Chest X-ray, PA view. Patient: 32 years old, sex M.
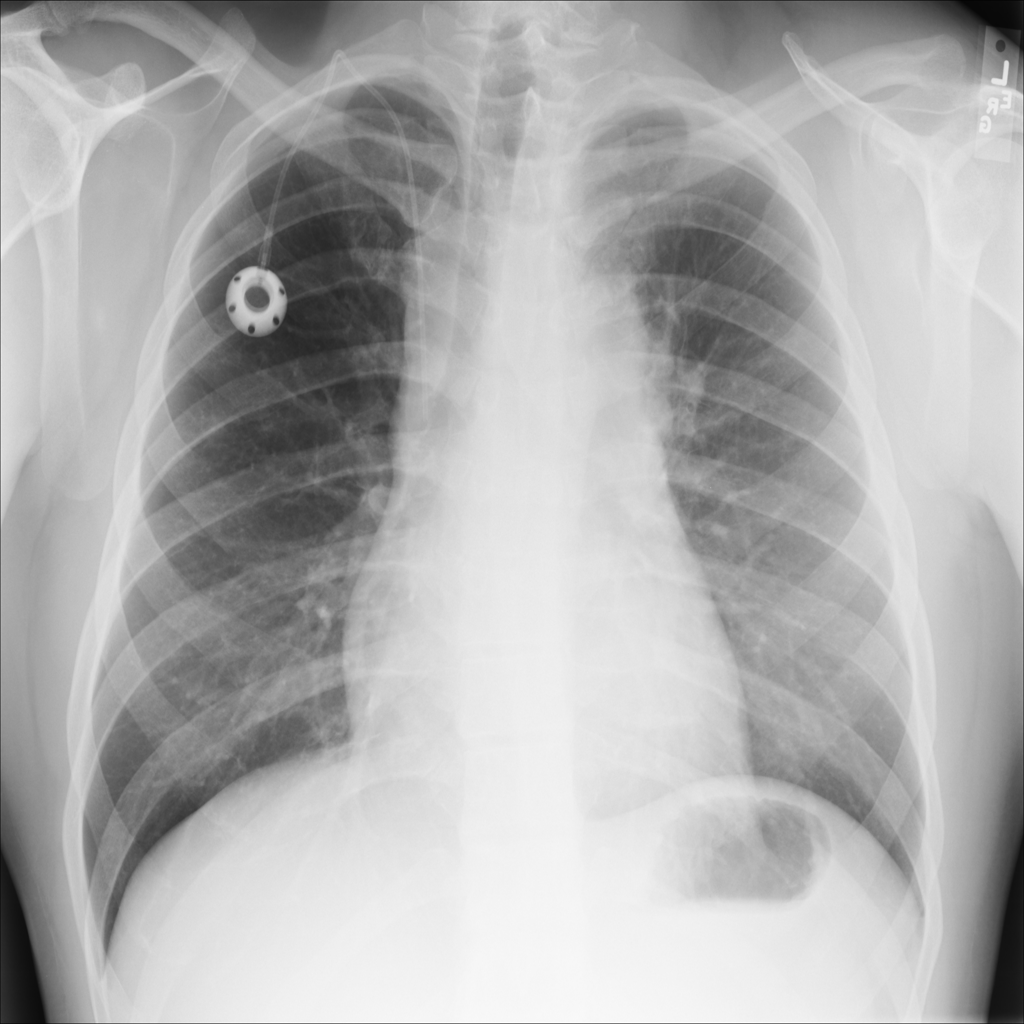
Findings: Mass